Interaction volume radius: 5 \u00c5
Interaction volume height: 15 \u00c5
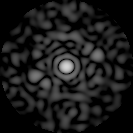
Disorder parameter: 0.8257